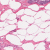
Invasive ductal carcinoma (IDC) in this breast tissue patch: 0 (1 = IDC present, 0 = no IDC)